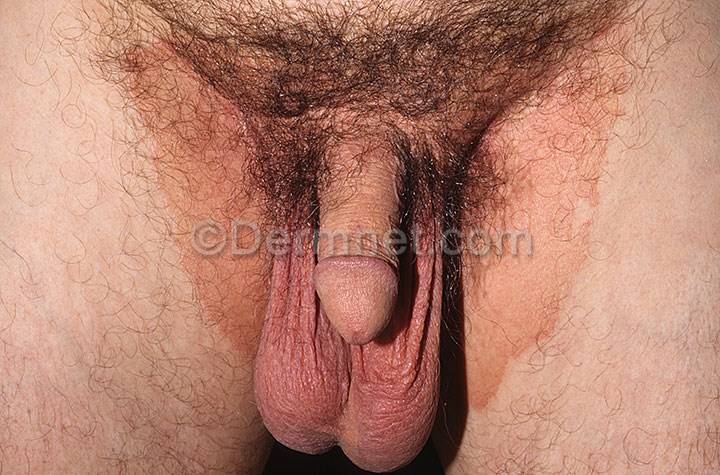
Disease: Tinea Ringworm Candidiasis and other Fungal Infections